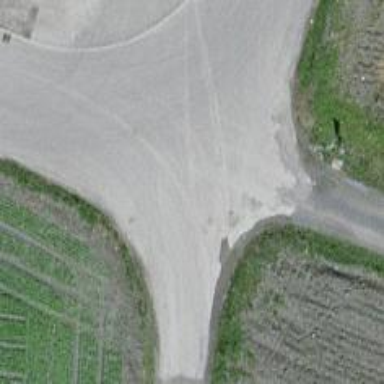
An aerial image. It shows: Service road with paved surface.